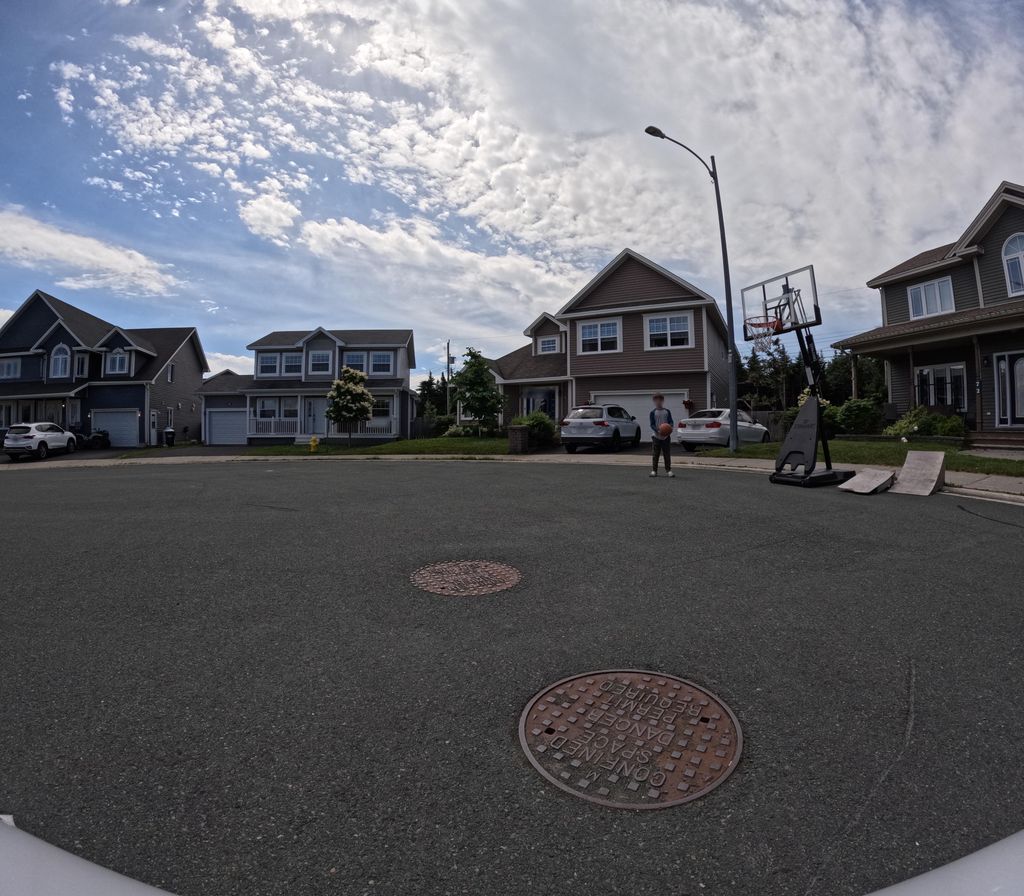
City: st_johns